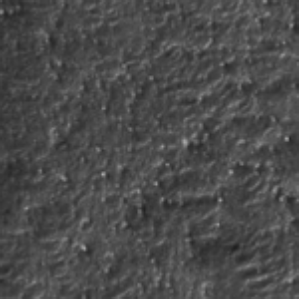
Label: frost